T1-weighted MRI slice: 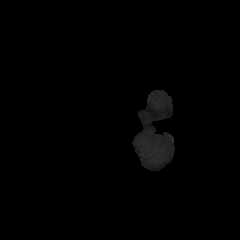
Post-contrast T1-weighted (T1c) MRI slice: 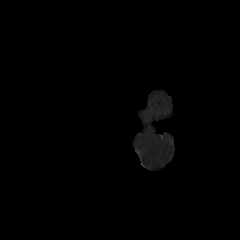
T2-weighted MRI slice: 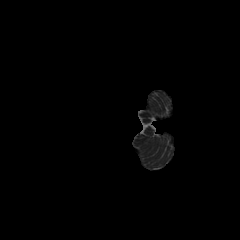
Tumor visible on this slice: no